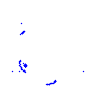
Particle: proton